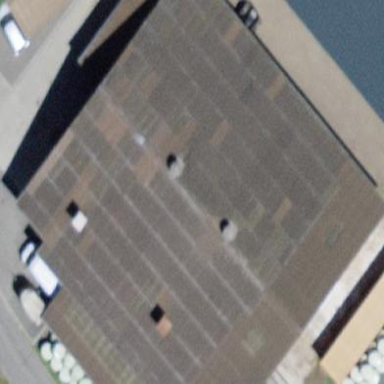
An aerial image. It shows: Barn.